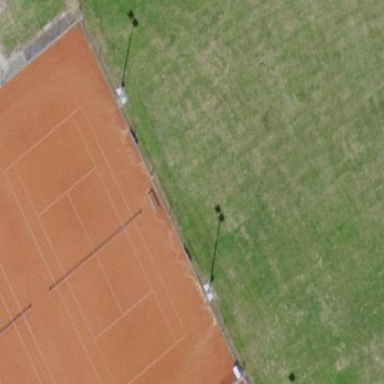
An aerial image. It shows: Tennis court on the leisure land pitch.